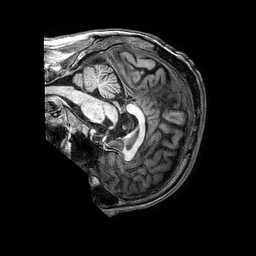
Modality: T1w
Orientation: sagittal
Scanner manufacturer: philips
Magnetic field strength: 3 T
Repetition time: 0.006843 s
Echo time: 0.003103 s